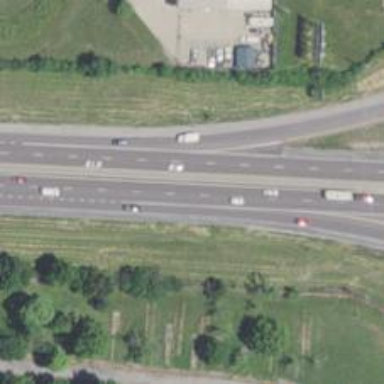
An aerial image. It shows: Motorway junction.